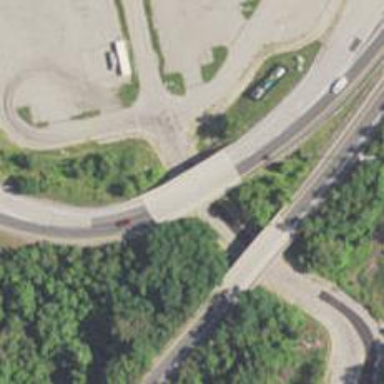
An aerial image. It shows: Motorway link bridge.